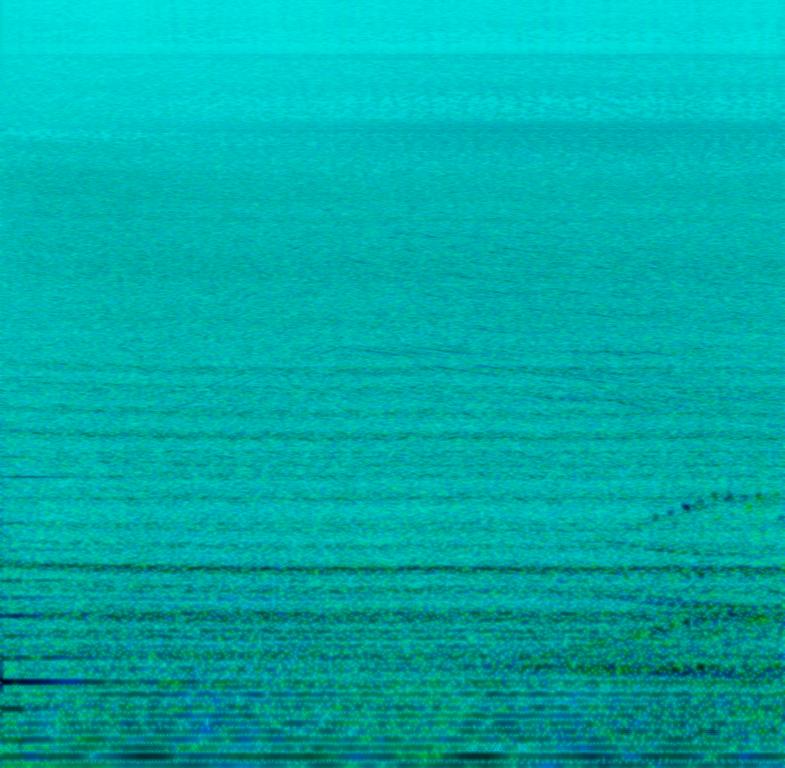
This music is an electronic instrumental. The tempo is medium with intense synthesiser  arrangements and electronic sounds, along with the sound of rhythmic whistling. The music sounds scary, sinister, anticipatory, futuristic, spotty and unnerving. This music is Electronic/Synth Pop.